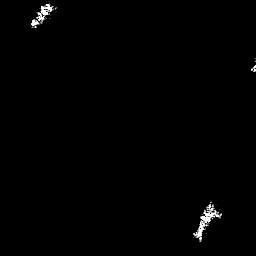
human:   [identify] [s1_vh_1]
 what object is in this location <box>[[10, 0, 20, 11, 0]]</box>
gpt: <ref>1 medium ship at the top left</ref>